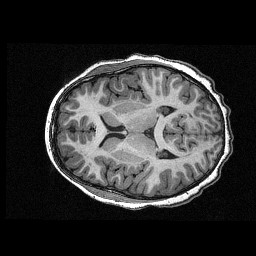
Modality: T1w
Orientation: axial
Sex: female
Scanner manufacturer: siemens
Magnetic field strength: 3 T
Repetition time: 2.3 s
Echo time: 0.00336 s